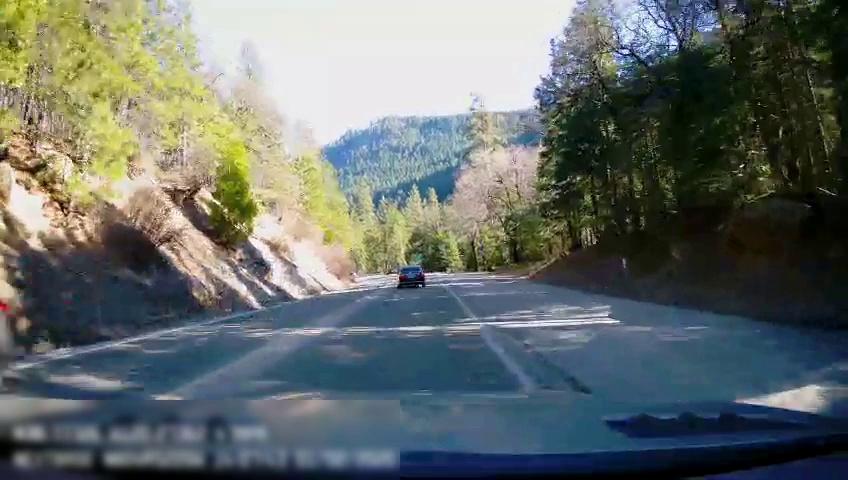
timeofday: Day
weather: Sunny
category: Drivable Space
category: Vehicles | Car
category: Lanes | Opposite Lane
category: Lanes | Opposite Lane
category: Lanes | Current Lane